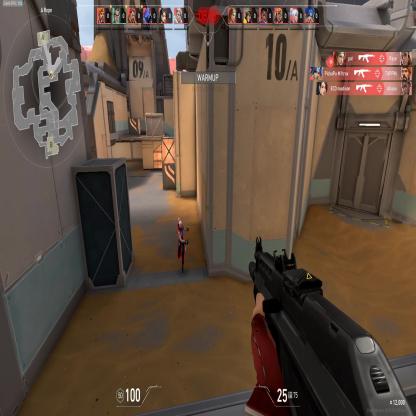
Label: enemy